Current action and preconditions to check: trajectory_clear

Your task: For each precondition in the list above, predict whether it will hold at this action.

Consider the current scene as observed from the mobile robot's camera, and analyze the predicted future states of all dynamic agents (e.g., people, animals, vehicles, or any moving entities) within the NEXT SECOND.

IMPORTANT: Only answer "very likely" if you are absolutely certain—based on strong, clear evidence—that a dynamic agent will violate the precondition in the predicted future state. Do NOT answer "very likely" for unlikely, ambiguous, or low-probability risks.

Ask yourself for each precondition: Is there a high probability, with clear and convincing evidence, that the predicted future states of any dynamic agent will interfere with the predicted future state of the currently executing action within the NEXT SECOND, causing that precondition to fail?

Assess the risk level based on these predictions. Use "likely" or "very likely" if motions create a clear risk of interference.

Use "neutral" or "improbable" if agents are nearby but their predicted paths are clearly diverging or non-conflicting.

Failure Risk Categories: "very improbable", "improbable", "neutral", "likely", "very likely"

Answer Format: Output ONLY the probability_of_failure value from these categories: "very improbable", "improbable", "neutral", "likely", "very likely"

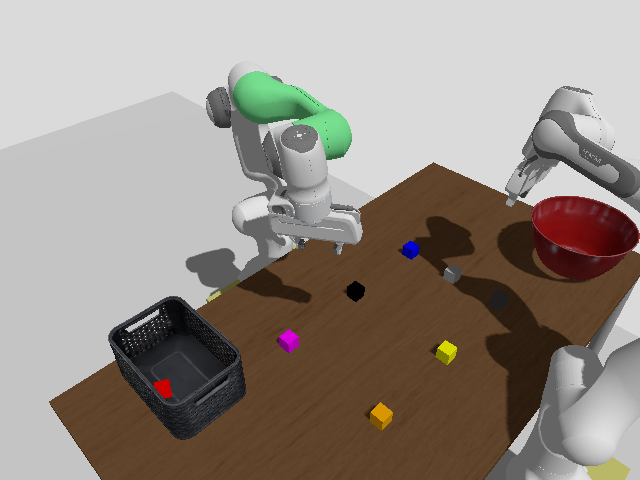

Answer: very improbable